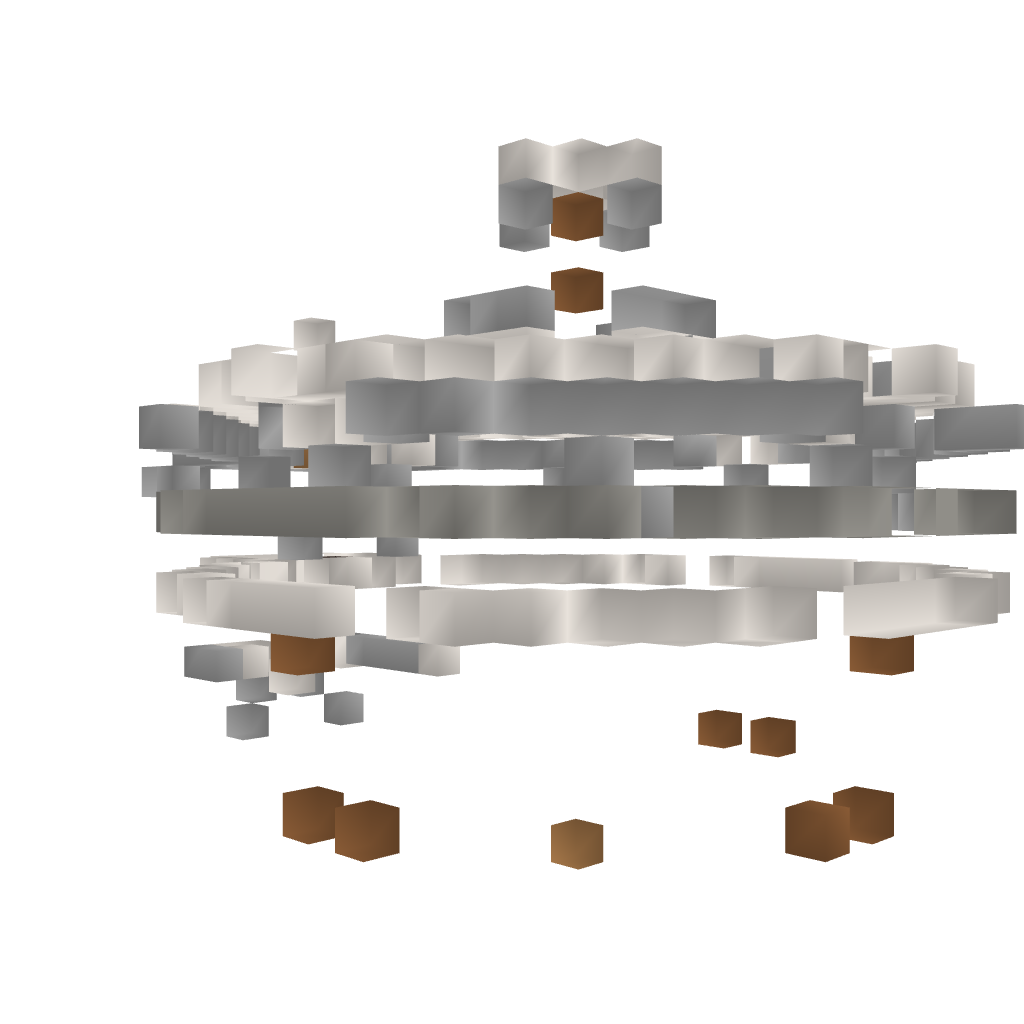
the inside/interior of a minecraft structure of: PropHunt Lobby